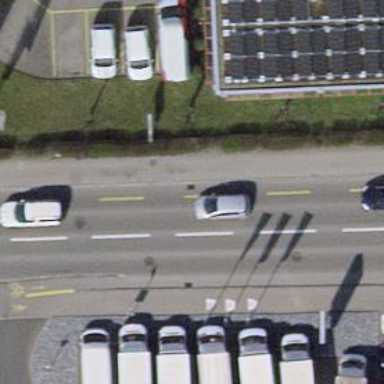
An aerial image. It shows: Public transport stop position.